Field crop: maize
Growth stage: 1
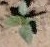
Species: datura